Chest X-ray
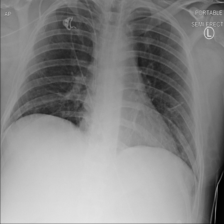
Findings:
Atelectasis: negative
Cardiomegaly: negative
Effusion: negative
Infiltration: negative
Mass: negative
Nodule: negative
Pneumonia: negative
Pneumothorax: negative
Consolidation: negative
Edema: negative
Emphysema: negative
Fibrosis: negative
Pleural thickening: negative
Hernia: negative